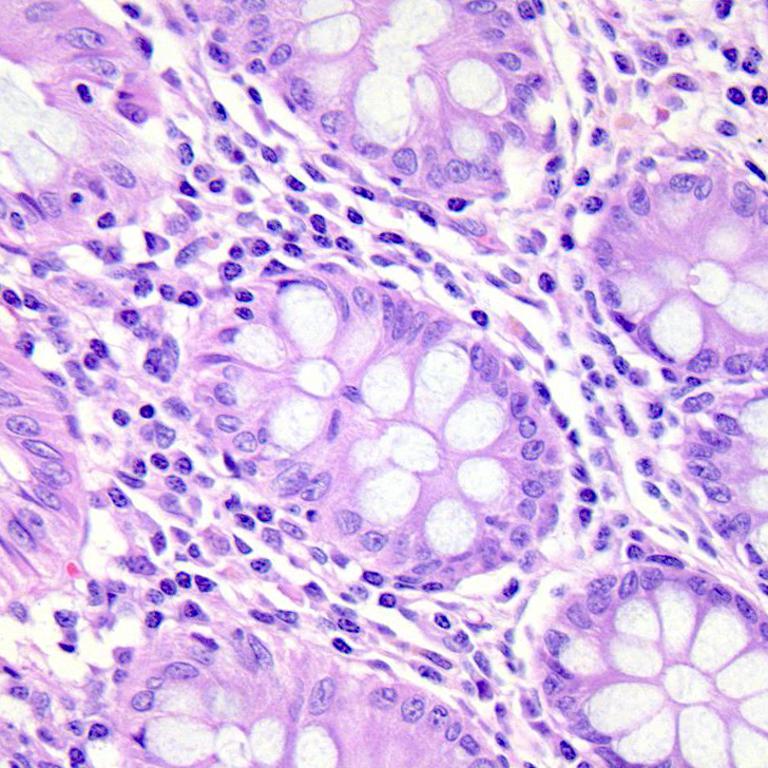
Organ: colon
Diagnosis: benign